Question: I have a multiline TextField with a prefixIcon, so now the Icon is in the center vertically and hint text is at top left. I want both of them to be aligned, either at the top or in the center vertically.

The code used is
'''
Padding(
padding: const EdgeInsets.symmetric(horizontal: 10.0),
child: TextField(
maxLines: 3,
decoration: InputDecoration(
hintText: 'Bio',
prefixIcon: Icon(Icons.chrome_reader_mode),
fillColor: Colors.grey[200],
filled: true,
border: OutlineInputBorder(
borderRadius: BorderRadius.circular(10.0),
borderSide: BorderSide(),
),
),
),
),
'''
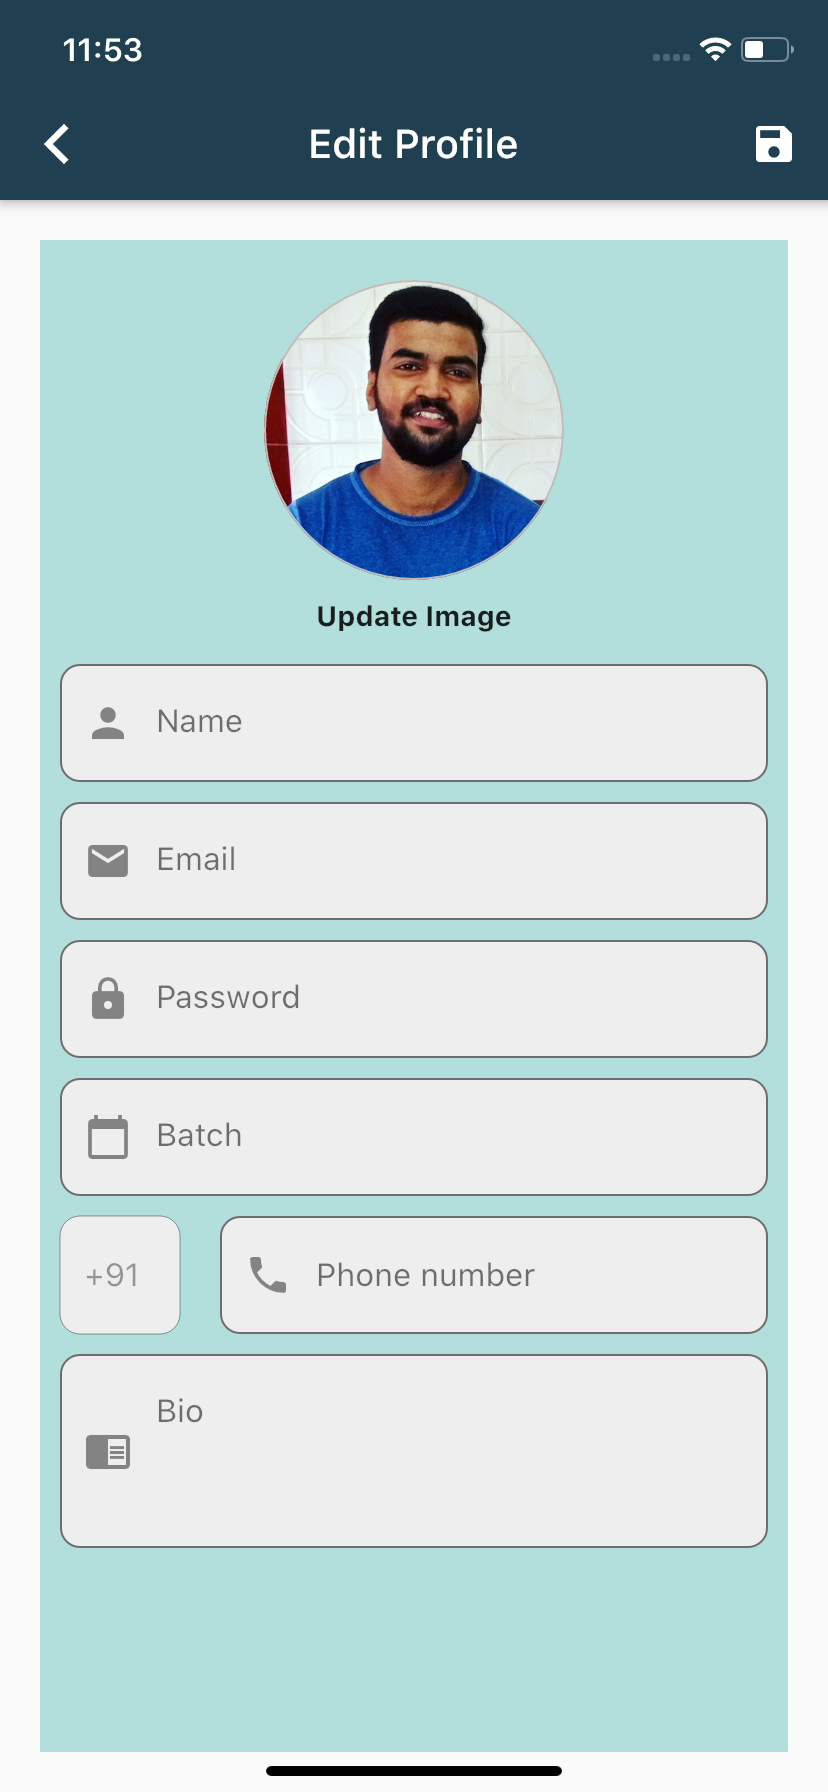
Answer: This is an ugly solution, but it works. Other solutions (e.g., setting the 'textAlignVertical' to 'TextAlignVertical.center') don't work since the 'maxLines'.
Add a 'TextStyle' to the 'hintText' and set the 'height' of the 'TextStyle' to '2.8'. You need to reduce this when the 'fontSize' is bigger because the 'height' will be multiplied by the 'fontSize' to make the line height. I added a 'contentPadding' to make sure the text doesn't overflow(because now the text begins from the center of the 'TextField').
'''
TextField(
maxLines: 3,
decoration: InputDecoration(
contentPadding: EdgeInsets.symmetric(vertical: 30),
hintText: 'Bio',
hintStyle: TextStyle(
height: 2.8,
),
prefixIcon: Icon(Icons.chrome_reader_mode),
fillColor: Colors.grey[200],
filled: true,
border: OutlineInputBorder(
borderRadius: BorderRadius.circular(10.0),
borderSide: BorderSide(),
),
),
),
'''
Result:
<URL>